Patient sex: M
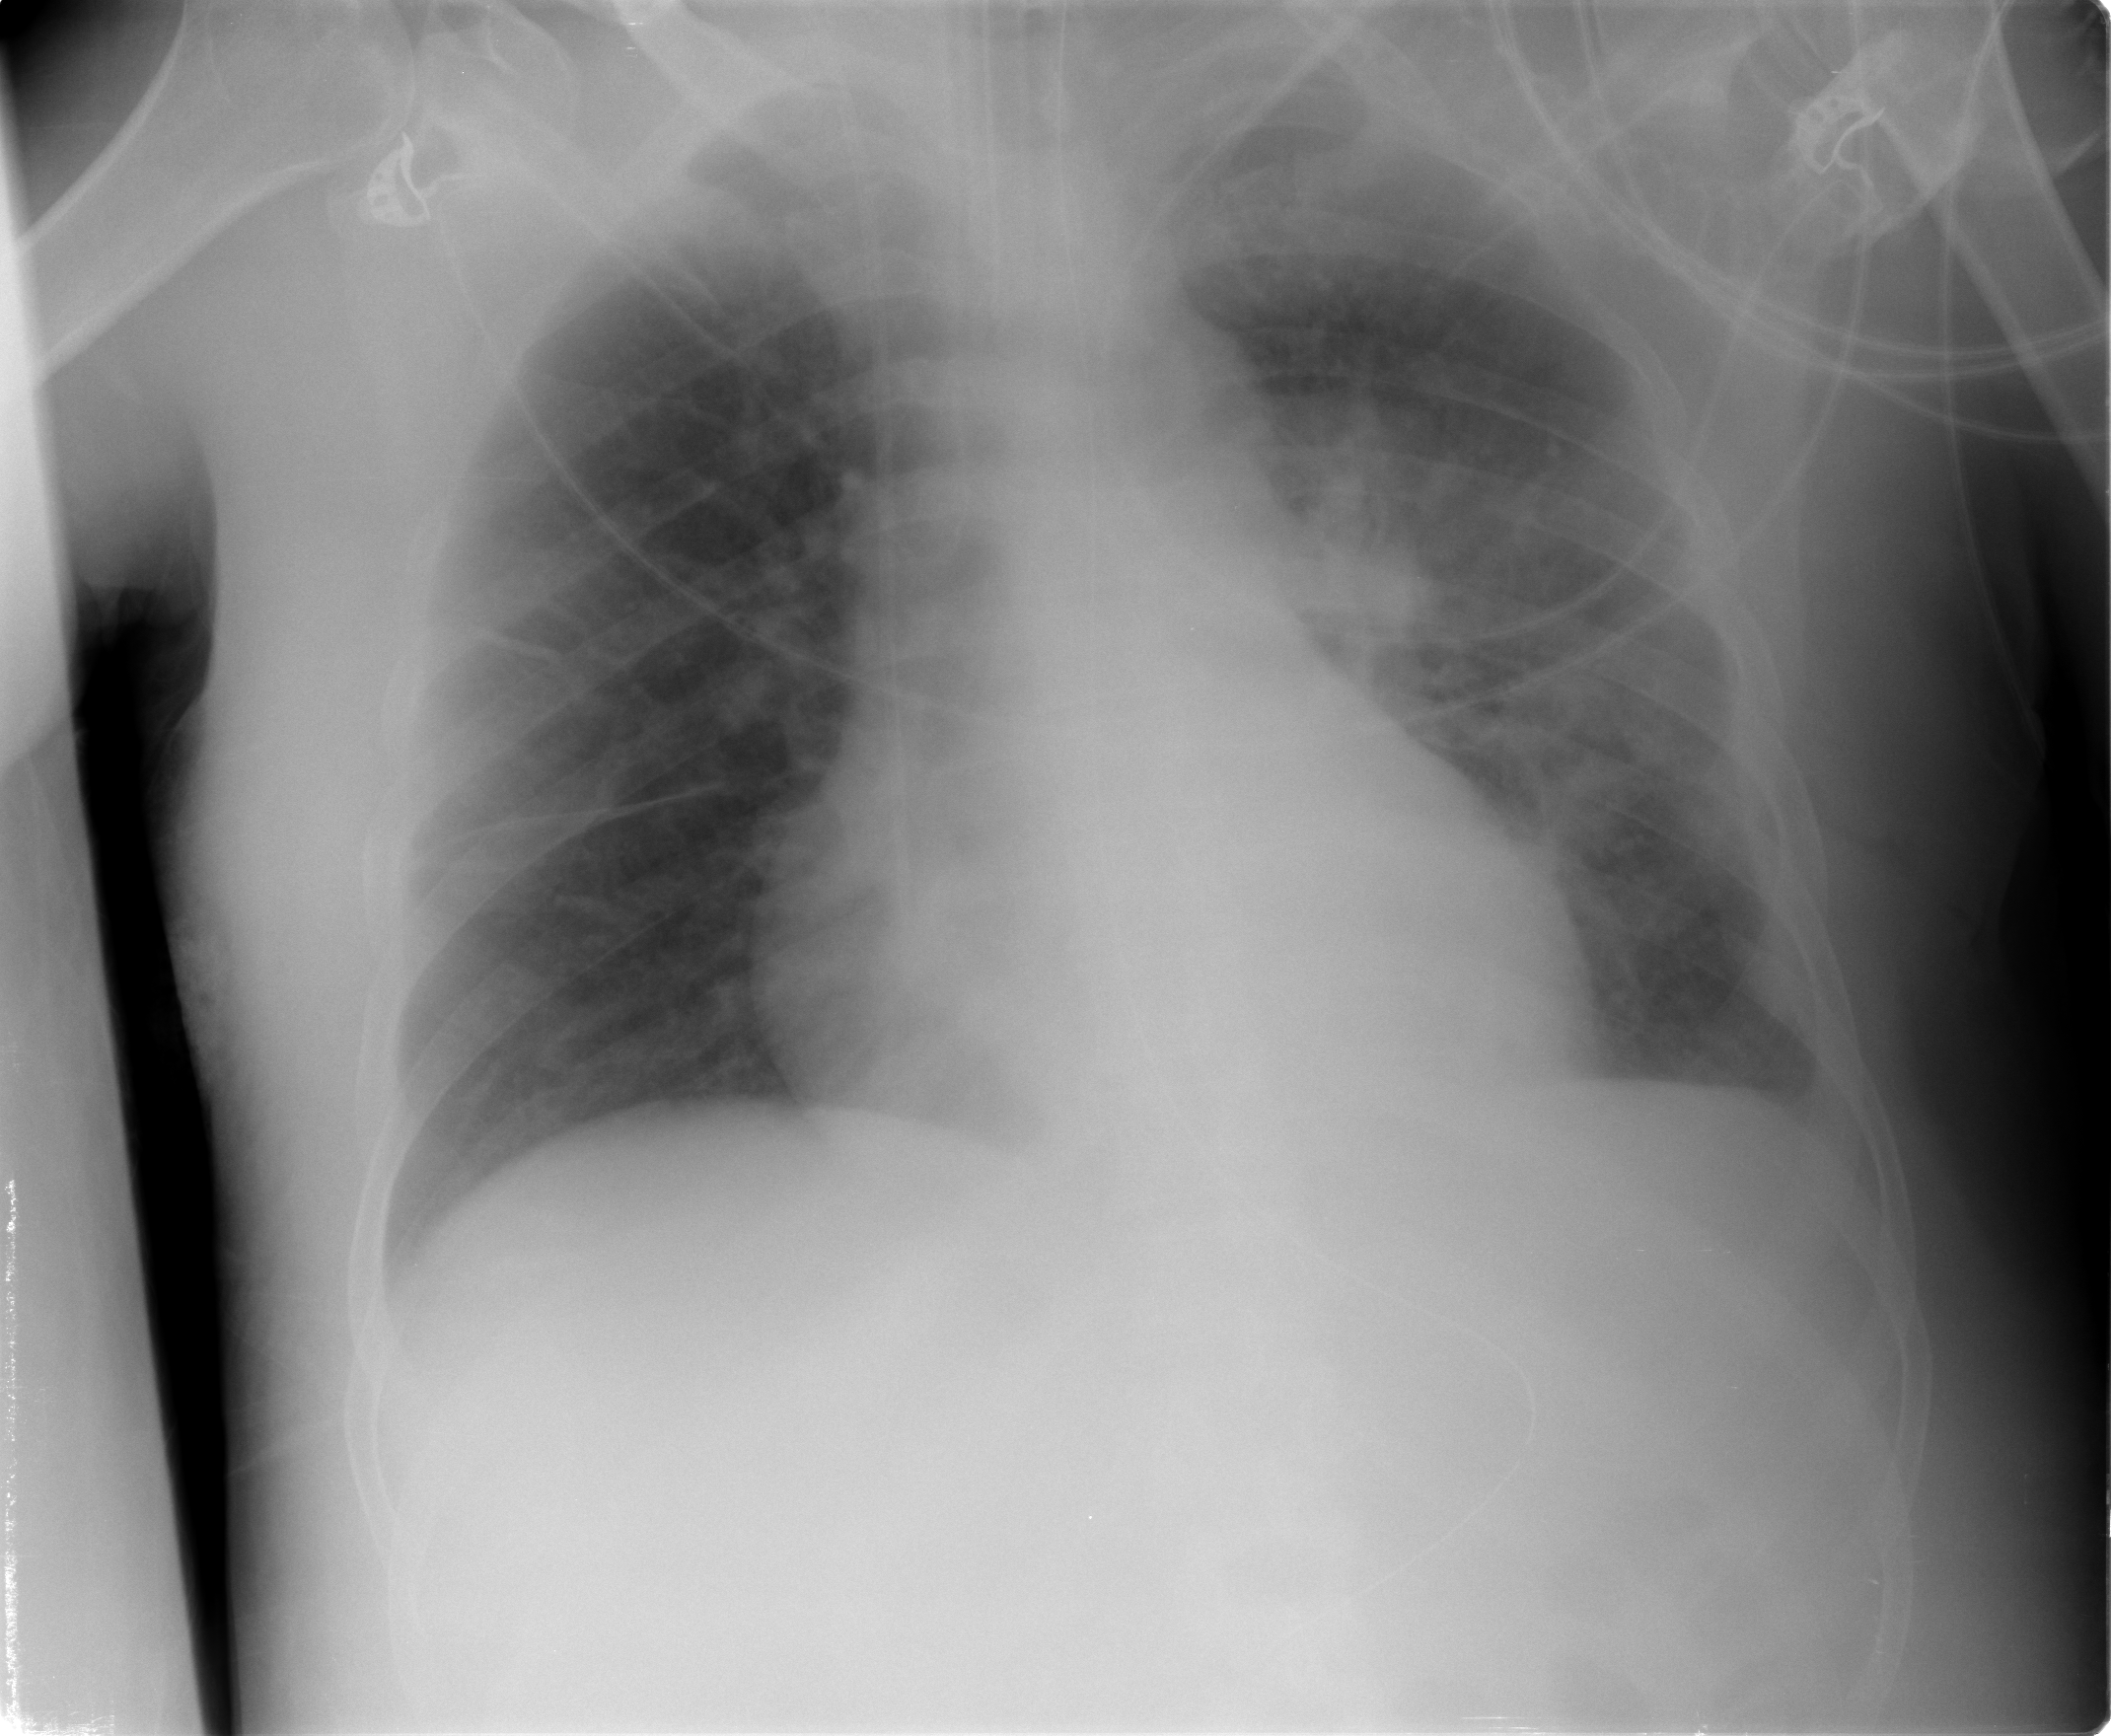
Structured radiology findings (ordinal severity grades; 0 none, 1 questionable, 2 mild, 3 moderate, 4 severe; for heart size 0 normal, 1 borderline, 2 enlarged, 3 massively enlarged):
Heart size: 1
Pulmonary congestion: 2
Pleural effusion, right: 0
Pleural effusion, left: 1
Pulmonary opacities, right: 1
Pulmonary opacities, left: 3
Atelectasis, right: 1
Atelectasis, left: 2